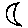
Label: moon